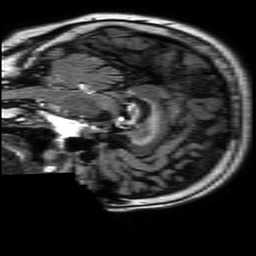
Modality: FLAIR
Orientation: sagittal
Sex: female
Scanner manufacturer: philips
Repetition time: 11 s
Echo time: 0.125 s